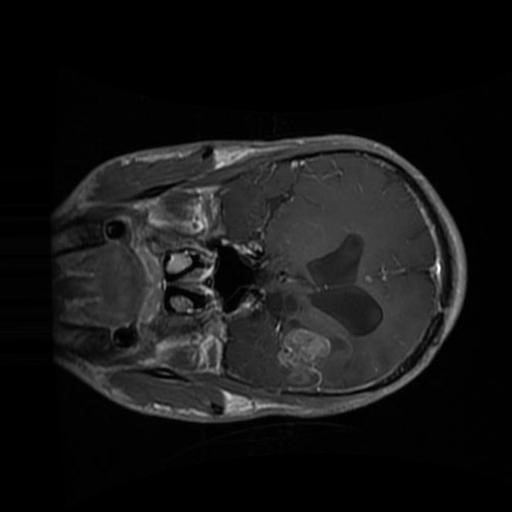
Label: brain_glioma